Field crop: tomato
Growth stage: 1
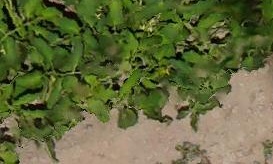
Species: tomato